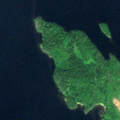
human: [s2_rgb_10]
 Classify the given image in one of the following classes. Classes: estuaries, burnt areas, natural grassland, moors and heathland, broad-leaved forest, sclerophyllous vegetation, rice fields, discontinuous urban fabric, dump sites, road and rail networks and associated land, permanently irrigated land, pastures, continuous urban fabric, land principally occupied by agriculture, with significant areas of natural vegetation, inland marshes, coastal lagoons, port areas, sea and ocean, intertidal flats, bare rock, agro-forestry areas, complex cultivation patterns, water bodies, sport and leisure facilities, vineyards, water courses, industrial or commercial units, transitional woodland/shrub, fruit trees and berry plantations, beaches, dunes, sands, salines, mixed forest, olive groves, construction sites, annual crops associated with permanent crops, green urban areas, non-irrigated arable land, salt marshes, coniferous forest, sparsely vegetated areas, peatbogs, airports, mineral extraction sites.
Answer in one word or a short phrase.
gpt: coniferous forest, water bodies